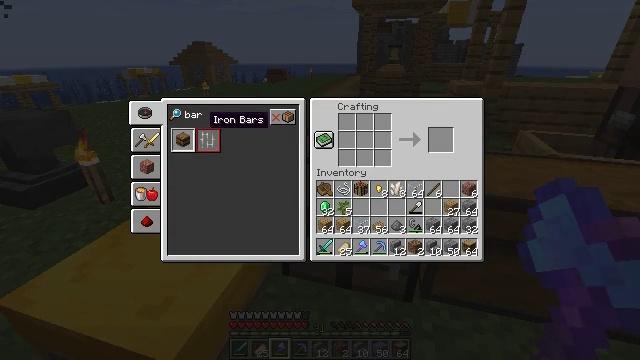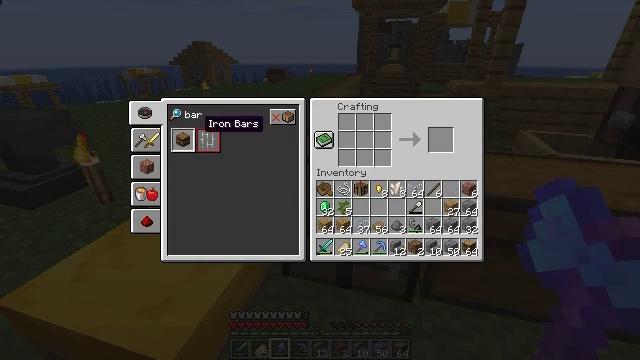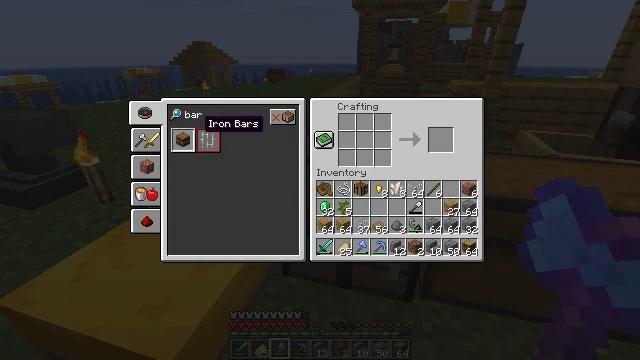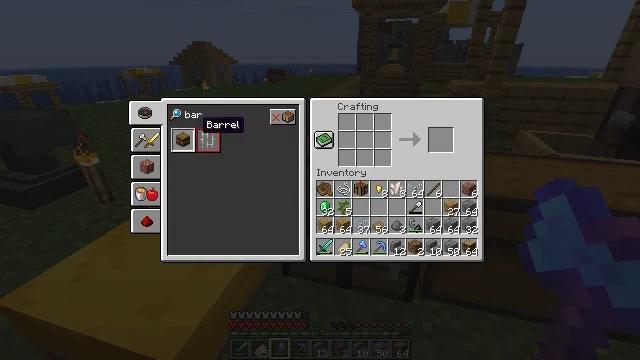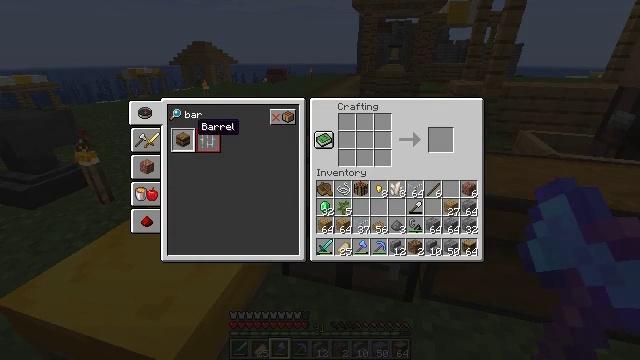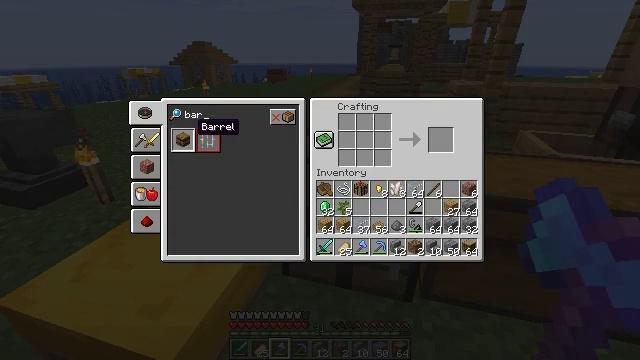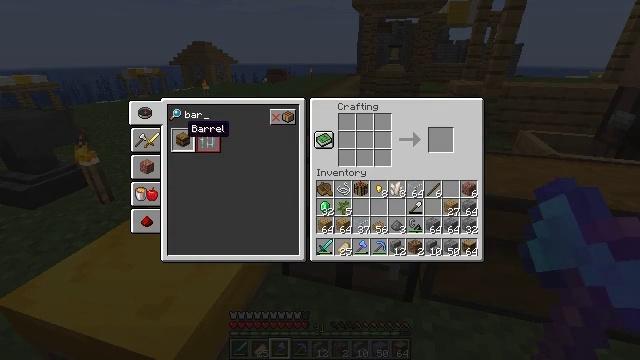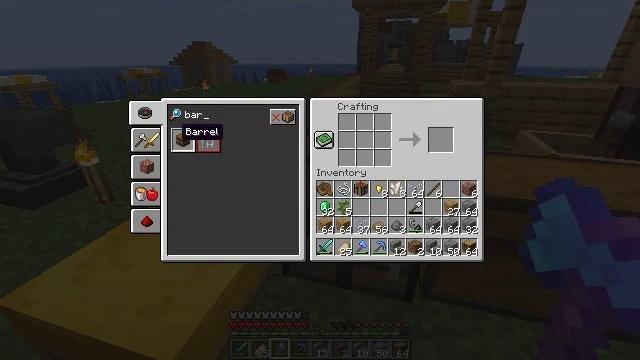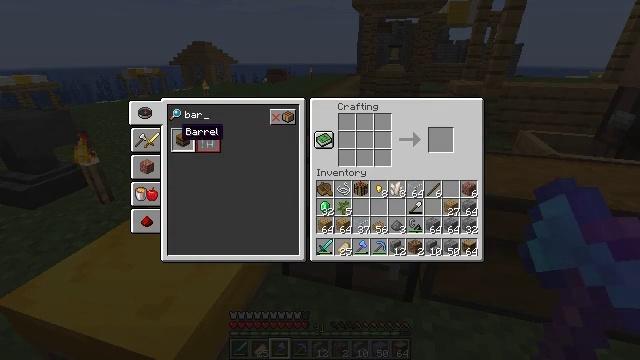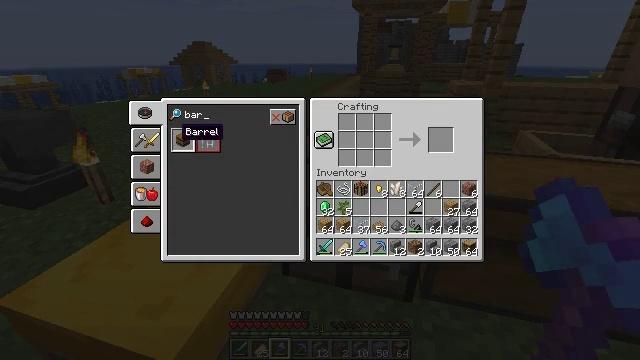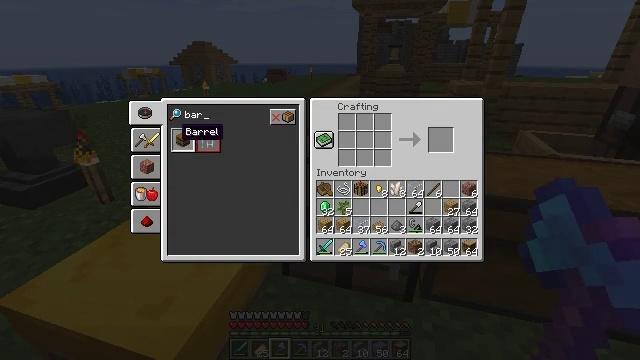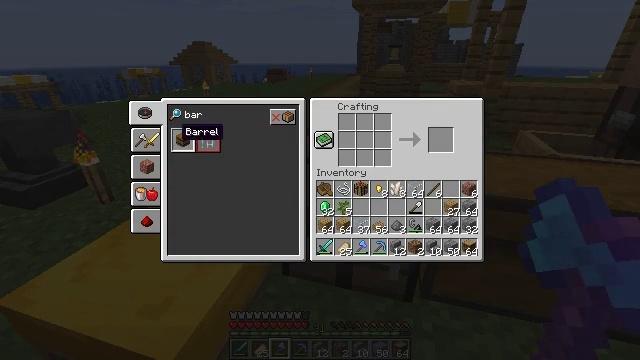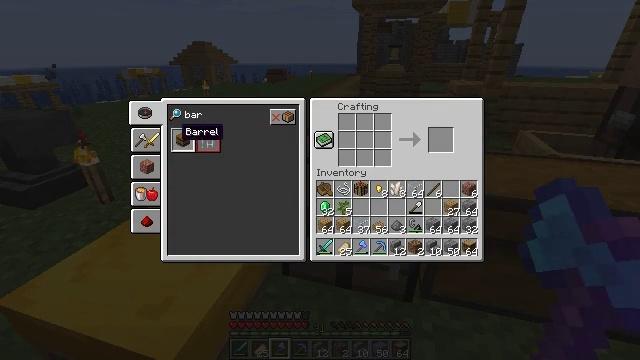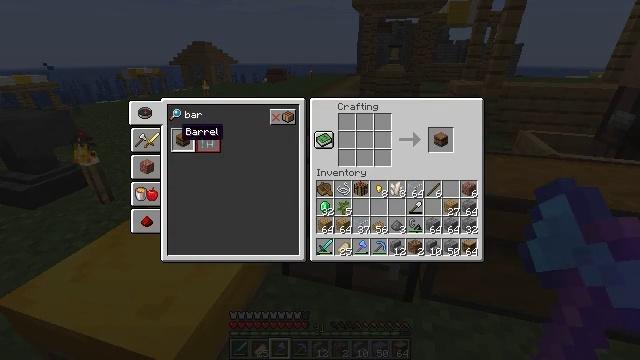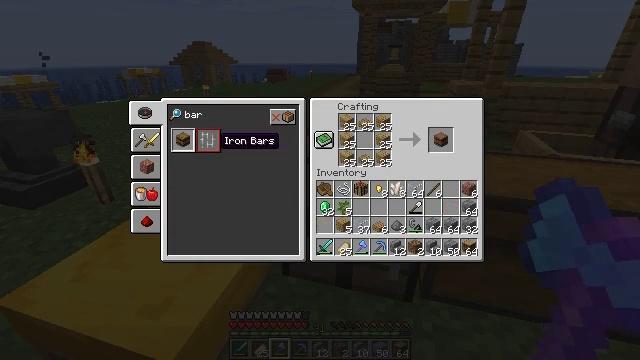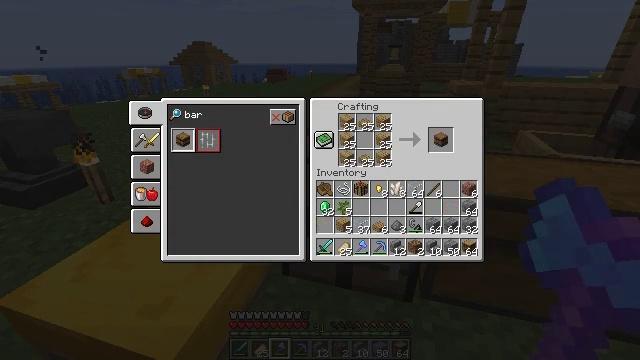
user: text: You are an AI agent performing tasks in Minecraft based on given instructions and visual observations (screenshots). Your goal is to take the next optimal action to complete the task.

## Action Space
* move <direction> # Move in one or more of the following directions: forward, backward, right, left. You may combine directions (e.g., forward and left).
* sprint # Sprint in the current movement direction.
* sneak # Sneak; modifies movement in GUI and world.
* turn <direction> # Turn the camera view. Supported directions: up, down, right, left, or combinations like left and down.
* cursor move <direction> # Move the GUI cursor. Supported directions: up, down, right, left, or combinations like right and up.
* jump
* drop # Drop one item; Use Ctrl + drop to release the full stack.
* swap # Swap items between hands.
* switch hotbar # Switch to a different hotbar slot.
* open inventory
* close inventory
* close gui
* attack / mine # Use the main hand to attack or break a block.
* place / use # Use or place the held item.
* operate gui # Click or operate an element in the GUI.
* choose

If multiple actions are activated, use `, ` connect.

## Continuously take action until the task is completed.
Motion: motion action
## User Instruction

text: Craft a barrel.
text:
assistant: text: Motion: sneak
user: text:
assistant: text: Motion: sneak
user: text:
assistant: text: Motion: sneak
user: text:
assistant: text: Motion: sneak
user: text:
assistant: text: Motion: sneak
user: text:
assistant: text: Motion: sneak, cursor move left
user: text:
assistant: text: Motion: sneak
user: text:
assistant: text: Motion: sneak, operate gui
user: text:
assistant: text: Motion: sneak, operate gui
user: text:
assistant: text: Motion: sneak, operate gui
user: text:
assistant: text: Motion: sneak, operate gui
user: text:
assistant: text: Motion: sneak
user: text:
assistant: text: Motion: sneak
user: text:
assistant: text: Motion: sneak, cursor move right and down
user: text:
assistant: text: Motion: sneak, cursor move right and down
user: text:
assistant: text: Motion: sneak, cursor move right
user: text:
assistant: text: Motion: sneak, cursor move right and up
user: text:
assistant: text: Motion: sneak, cursor move right and up
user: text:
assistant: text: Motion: sneak
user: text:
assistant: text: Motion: sneak
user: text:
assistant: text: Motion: sneak
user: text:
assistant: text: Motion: sneak
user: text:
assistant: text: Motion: sneak
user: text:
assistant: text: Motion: sneak, operate gui
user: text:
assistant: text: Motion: sneak, operate gui
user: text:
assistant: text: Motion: sneak, operate gui
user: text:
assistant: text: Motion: sneak
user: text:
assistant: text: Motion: sneak
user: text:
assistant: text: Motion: sneak